Question: I am using below code to create a list of rules in an alert style 'UIAlertController'
'''
let paragraphStyle = NSMutableParagraphStyle()
paragraphStyle.alignment = NSTextAlignment.Left
let messageText = NSMutableAttributedString(
string: "1. Do not bully or target other users.
2. Do not post others' private information.
3. Do not post useless or offensive content.
4. Do not post others' copyrighted content.
5. Downvote and Flag posts which violate these rules.
6. If you violate these rules, your account may be suspended and/or your content removed.",
attributes: [
NSParagraphStyleAttributeName: paragraphStyle,
NSFontAttributeName : UIFont(name: "Lato-Regular", size: 13.0)!,
NSForegroundColorAttributeName : colorAccentWords
]
)
'''
It gives me alert view as shown below:

What I want is to make the numbered list left intended so that overflow text from each line will be left aligned. How can I achieve that?
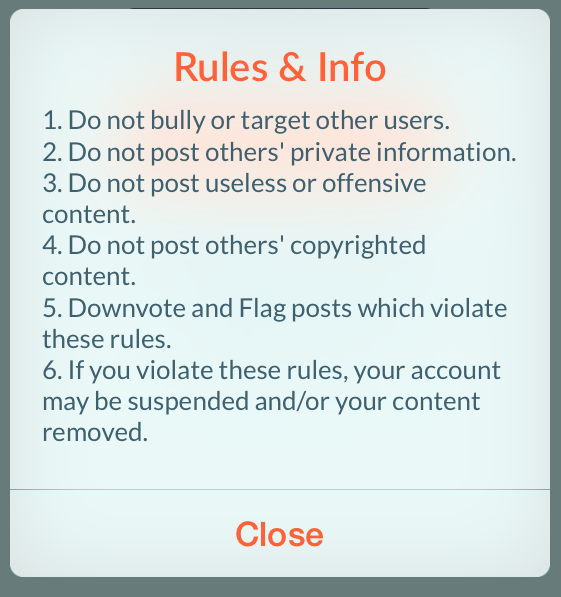
Answer: Set the 'headIndent' property of 'paragraphStyle' to an appropriate value, for example
'''
paragraphStyle.headIndent = 13.0
'''